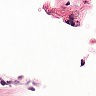
Metastatic tissue present: no